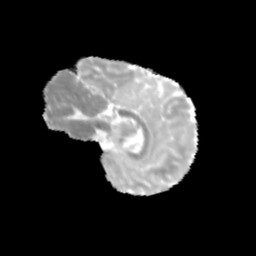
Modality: MD
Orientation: sagittal
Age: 12
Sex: female
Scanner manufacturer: siemens
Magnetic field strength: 3 T
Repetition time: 3.8 s
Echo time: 0.07 s